Aerial crown-view tile of a tropical tree (Barro Colorado Island, Panama), acquired 20250818:
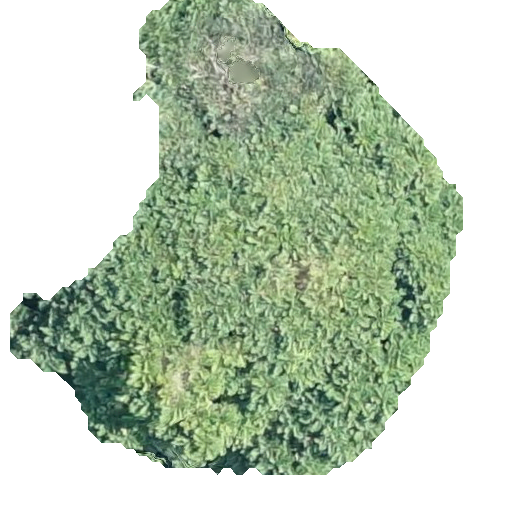
Species: Jacaranda copaia
GBIF accepted scientific name: Jacaranda copaia
Crown area: 197.613 m²